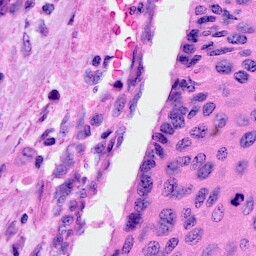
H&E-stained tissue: Cervix